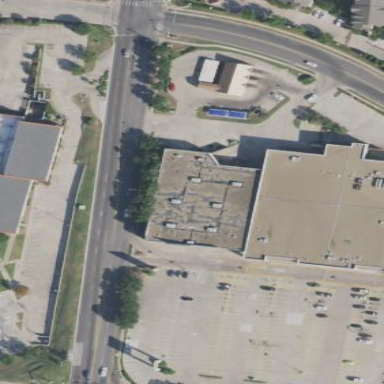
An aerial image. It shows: Retail building.